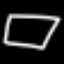
Label: square